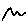
Label: zigzag